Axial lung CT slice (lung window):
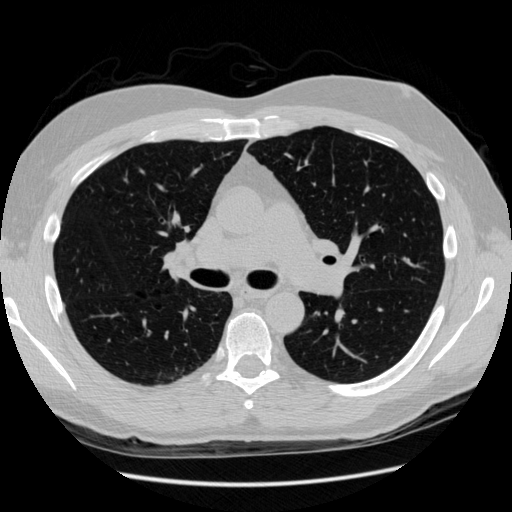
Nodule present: no